Here is the continuous-wavelet rendering of a rotor kit's vibration signal. Classify the rotor condition as one of: normal, misalignment, unbalance, looseness.
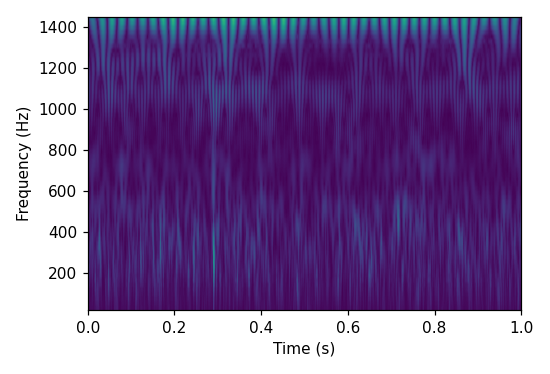
Answer: unbalance